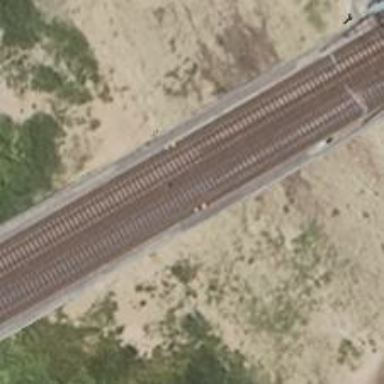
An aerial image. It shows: Railway bridge with electrified contact lines.